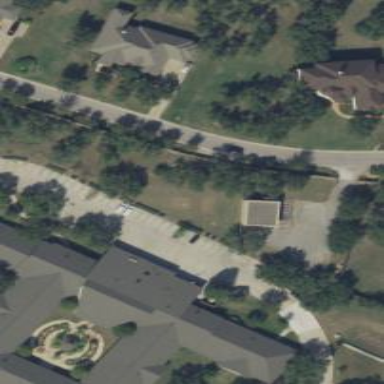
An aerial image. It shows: Nursing home building.